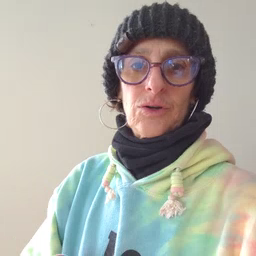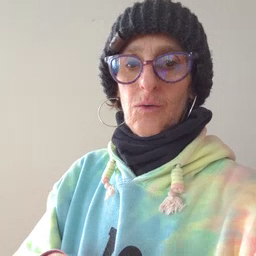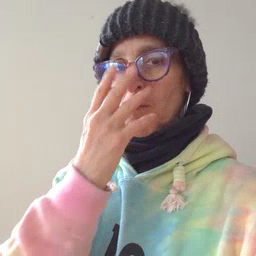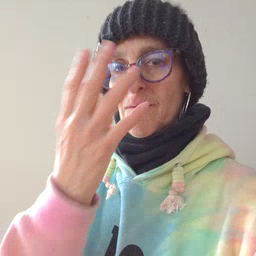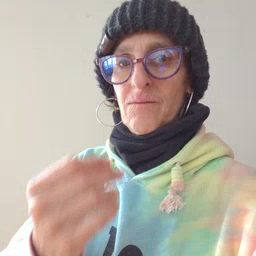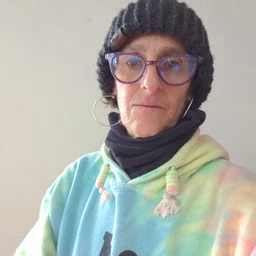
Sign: wolf